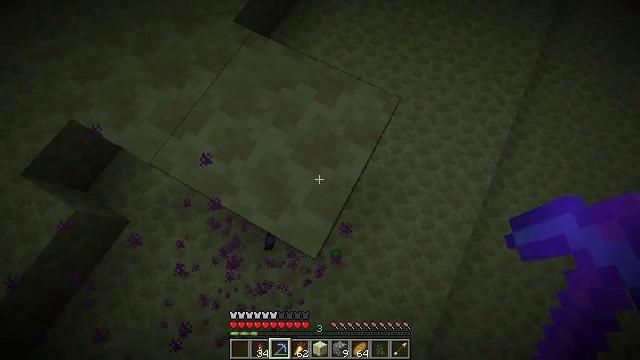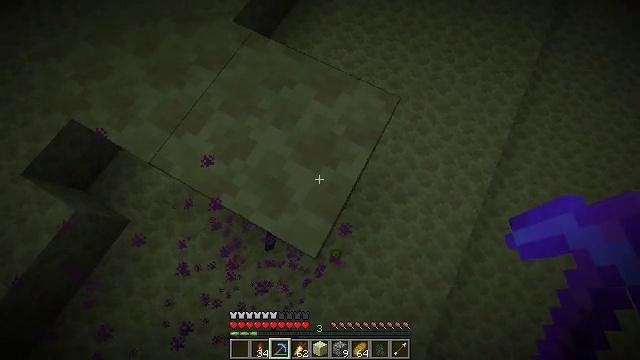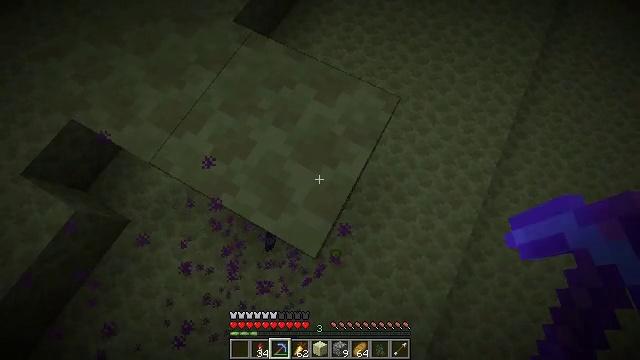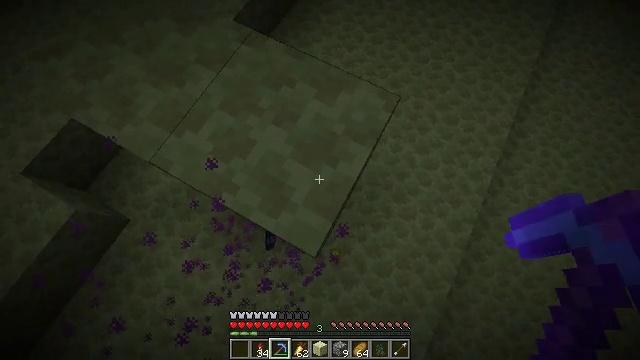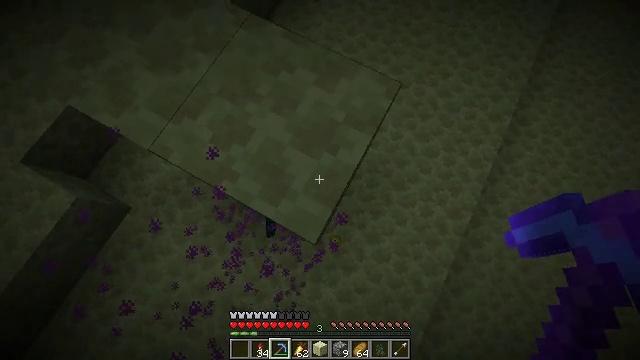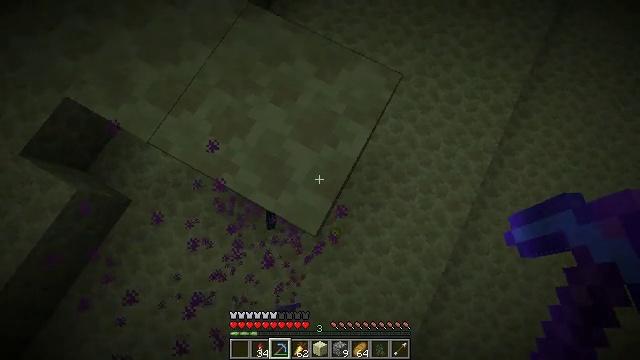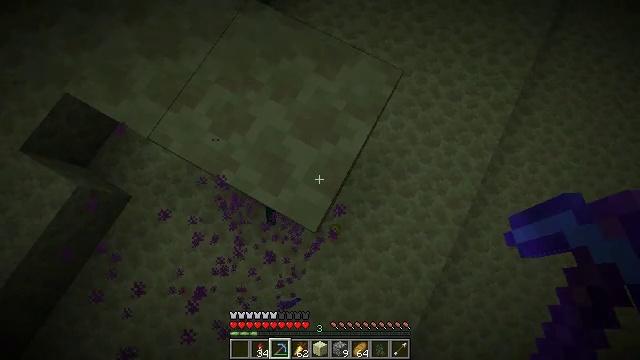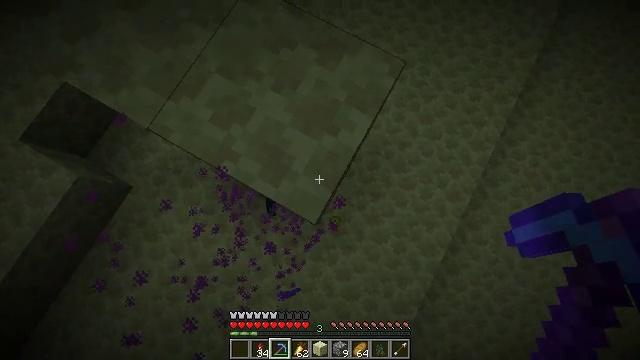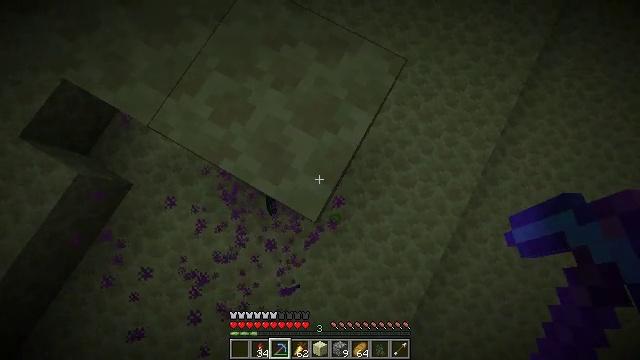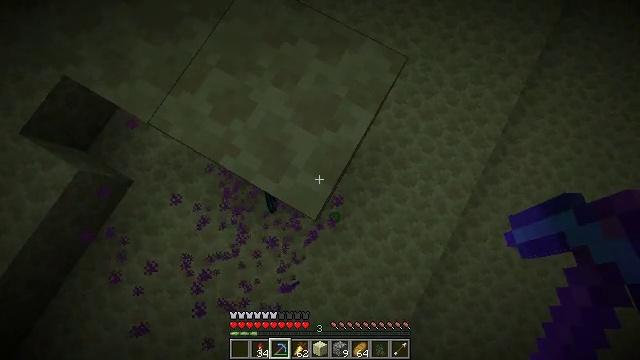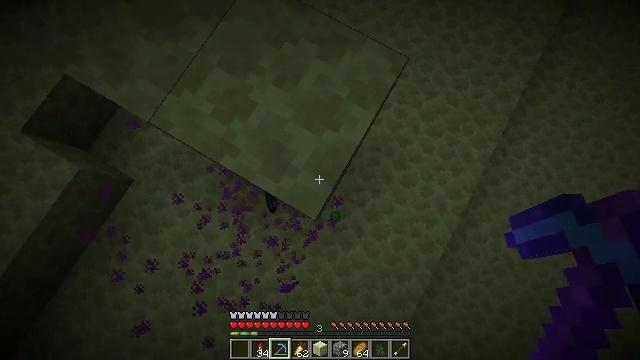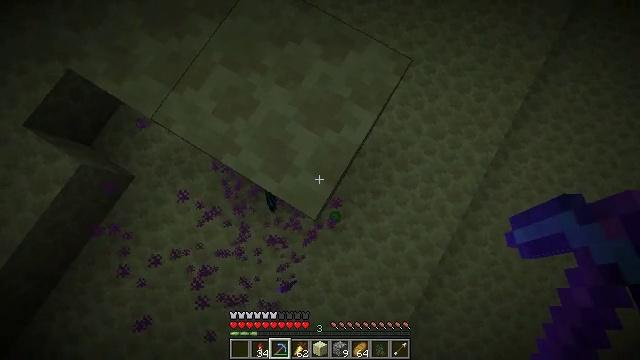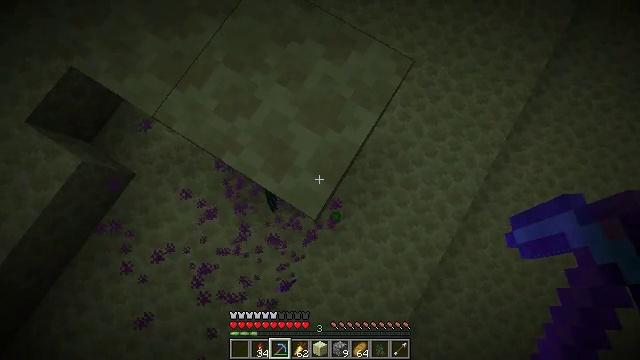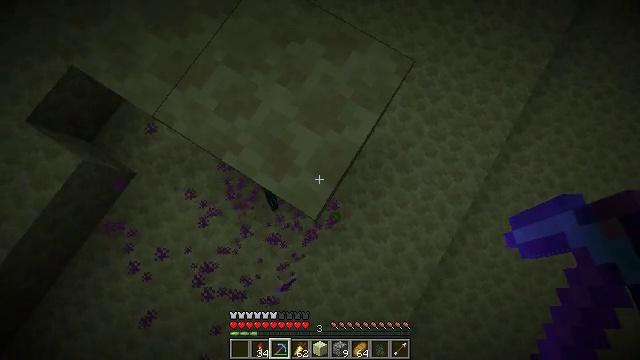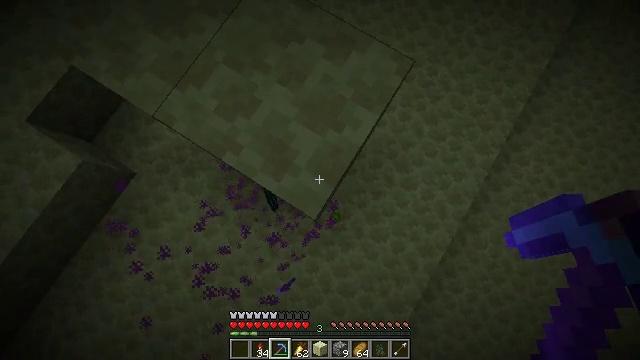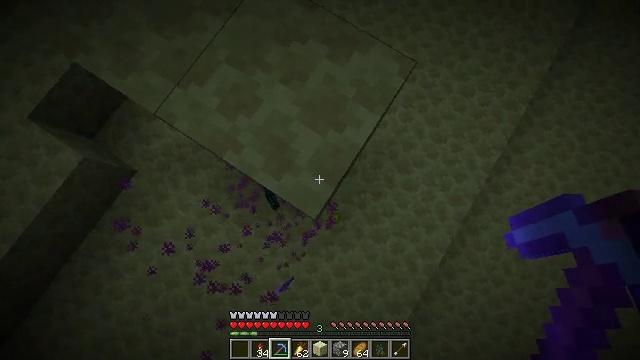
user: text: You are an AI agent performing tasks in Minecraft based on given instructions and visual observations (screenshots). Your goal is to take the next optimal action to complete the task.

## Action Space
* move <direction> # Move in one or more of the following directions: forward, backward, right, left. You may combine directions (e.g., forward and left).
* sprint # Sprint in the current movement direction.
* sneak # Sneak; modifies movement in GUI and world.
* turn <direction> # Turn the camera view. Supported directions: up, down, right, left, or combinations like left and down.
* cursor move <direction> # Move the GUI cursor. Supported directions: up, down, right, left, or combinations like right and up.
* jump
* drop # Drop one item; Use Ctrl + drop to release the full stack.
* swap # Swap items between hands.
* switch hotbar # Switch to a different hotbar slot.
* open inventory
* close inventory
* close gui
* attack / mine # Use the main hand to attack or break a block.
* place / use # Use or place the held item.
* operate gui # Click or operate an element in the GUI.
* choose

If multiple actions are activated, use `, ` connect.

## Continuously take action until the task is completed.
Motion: motion action
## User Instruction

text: Kill an enderman.
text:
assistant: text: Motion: sneak
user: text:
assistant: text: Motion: sneak
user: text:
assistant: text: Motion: sneak
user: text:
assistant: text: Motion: sneak, turn down
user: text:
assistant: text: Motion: sneak, turn down
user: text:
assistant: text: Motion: sneak
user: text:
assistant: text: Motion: sneak, turn down
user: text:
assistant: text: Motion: sneak
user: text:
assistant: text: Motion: sneak
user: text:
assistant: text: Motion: sneak
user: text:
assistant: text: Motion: sneak, turn left
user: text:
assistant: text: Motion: sneak
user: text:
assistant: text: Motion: sneak
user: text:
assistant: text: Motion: sneak
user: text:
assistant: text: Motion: sneak
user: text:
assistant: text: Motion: sneak, turn left
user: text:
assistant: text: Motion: sneak, turn left
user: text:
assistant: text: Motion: sneak, turn left
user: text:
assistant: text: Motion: sneak
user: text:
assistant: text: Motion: sneak
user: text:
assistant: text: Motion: sneak
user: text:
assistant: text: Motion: sneak, turn left
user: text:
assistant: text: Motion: sneak, turn left and up
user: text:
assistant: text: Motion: sneak
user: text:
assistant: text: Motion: sneak
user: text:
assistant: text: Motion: sneak
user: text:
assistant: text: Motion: sneak
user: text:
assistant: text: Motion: sneak
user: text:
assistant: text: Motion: sneak, turn right
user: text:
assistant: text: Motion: sneak